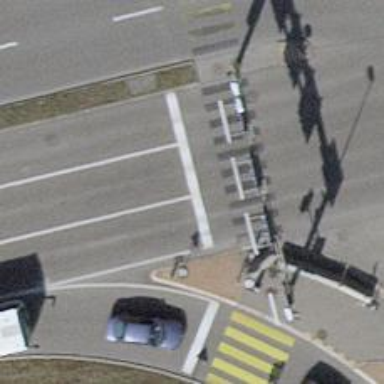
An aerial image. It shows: Road with traffic signals.